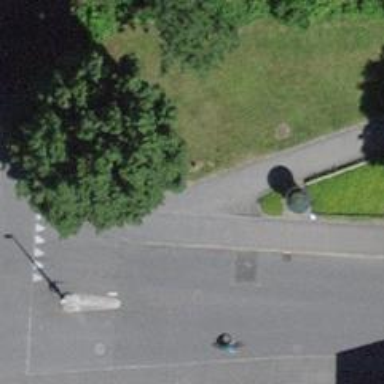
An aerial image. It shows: Sidewalk.